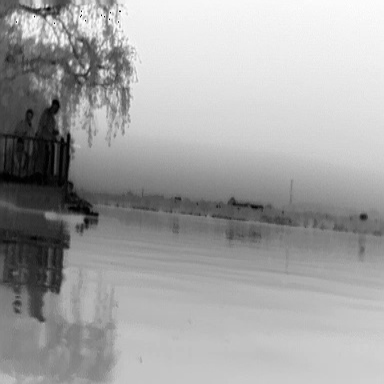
There are two objects shown in the infrared image, including a warship, and a canoe.